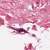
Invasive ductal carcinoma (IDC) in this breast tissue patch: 0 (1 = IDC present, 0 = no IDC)